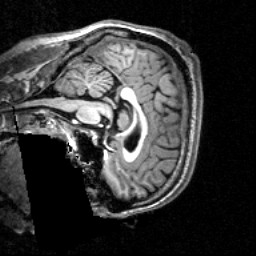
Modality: T1w
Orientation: sagittal
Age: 30
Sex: male